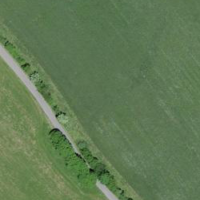
EUNIS habitat code: 52
Species observed at this site:
Prunus mahaleb